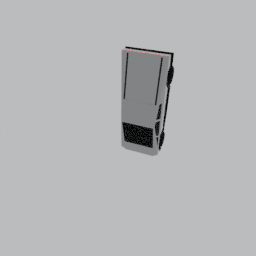
Label: mechanical